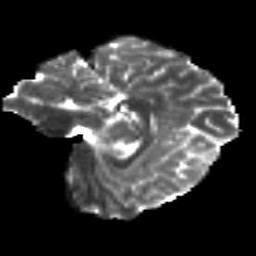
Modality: T2w
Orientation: sagittal
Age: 24
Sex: female
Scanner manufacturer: siemens
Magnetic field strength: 3 T
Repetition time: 8.8 s
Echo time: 0.085 s